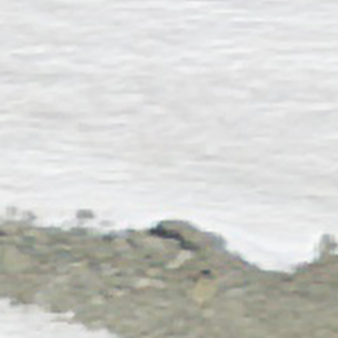
Label: other